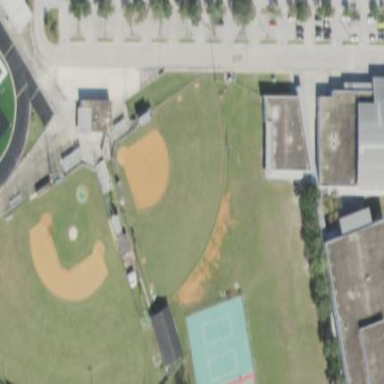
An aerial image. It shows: Baseball pitch for leisure and sports activities.